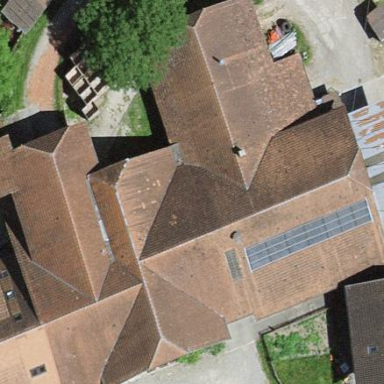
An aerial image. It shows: Farm building.